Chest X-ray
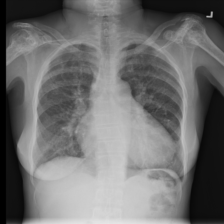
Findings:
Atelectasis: negative
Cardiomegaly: negative
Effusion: negative
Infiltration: negative
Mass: negative
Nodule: negative
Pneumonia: negative
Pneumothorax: negative
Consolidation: negative
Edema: negative
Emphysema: negative
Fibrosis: negative
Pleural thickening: negative
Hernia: negative